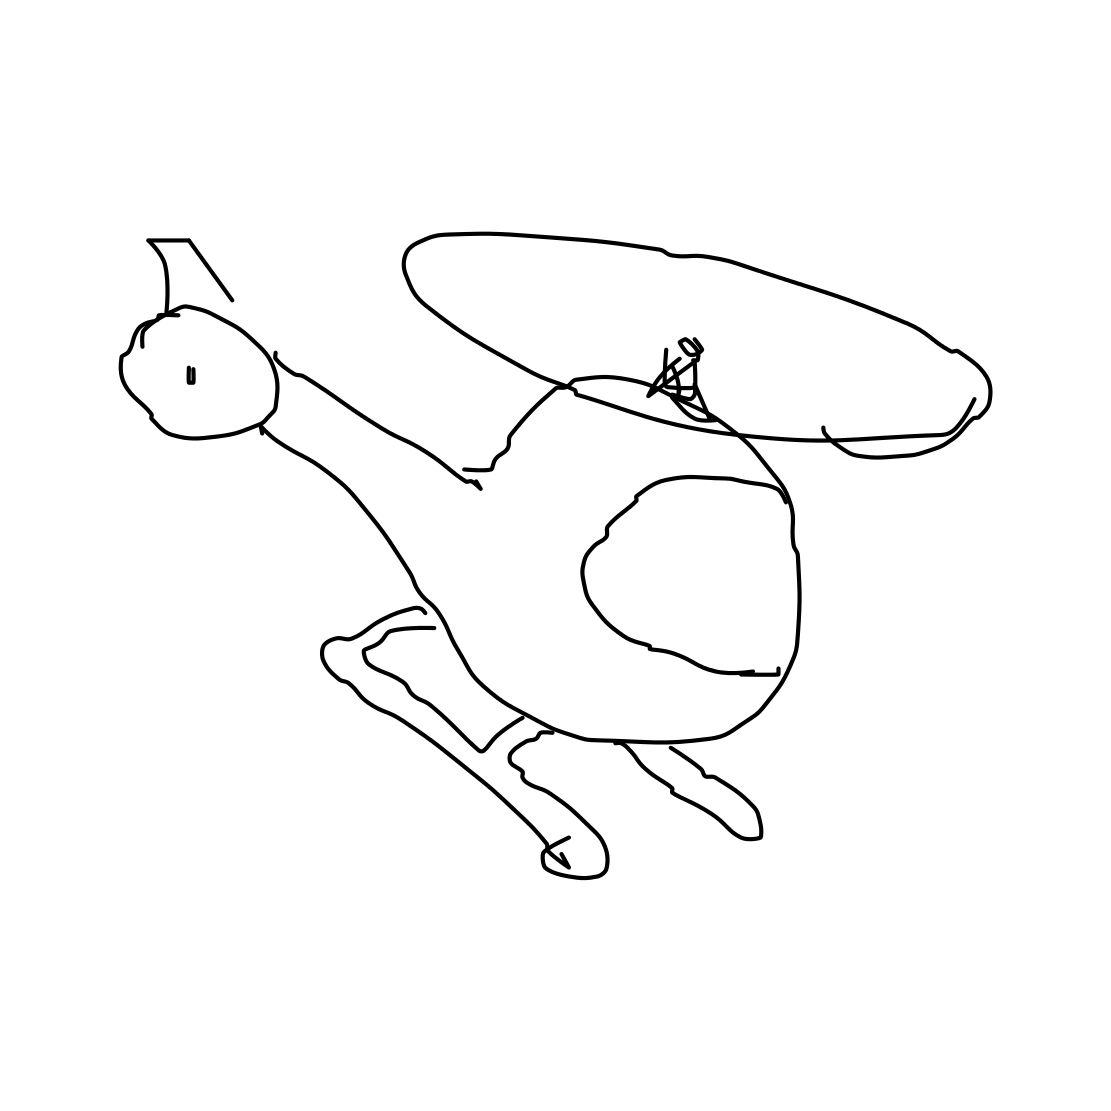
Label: helicopter